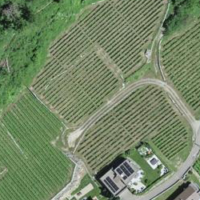
EUNIS habitat code: 40
Species observed at this site:
Melittis melissophyllum